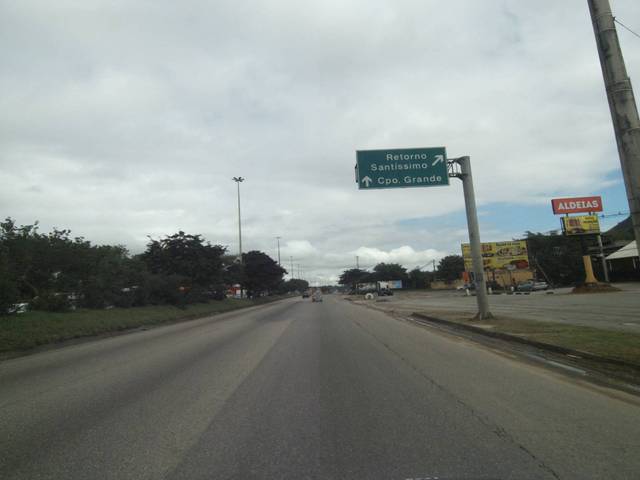
Region: Brazil
Coordinates: -22.859, -43.503